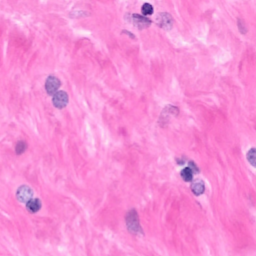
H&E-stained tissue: Breast